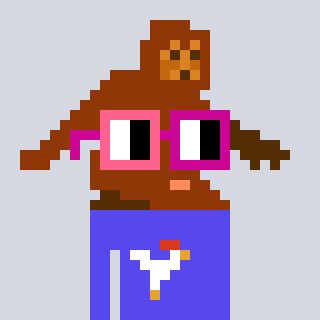
a pixel art character with square pink and red glasses, a bigfoot-shaped head and a computerblue-colored body on a cool background